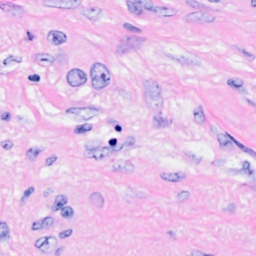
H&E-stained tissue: Breast